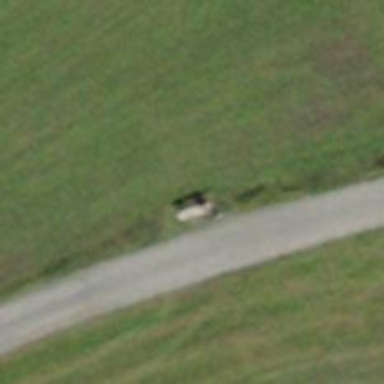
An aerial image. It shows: Bench for seating.